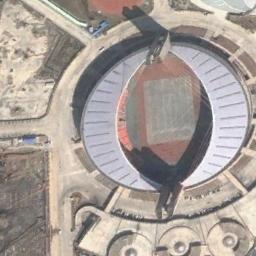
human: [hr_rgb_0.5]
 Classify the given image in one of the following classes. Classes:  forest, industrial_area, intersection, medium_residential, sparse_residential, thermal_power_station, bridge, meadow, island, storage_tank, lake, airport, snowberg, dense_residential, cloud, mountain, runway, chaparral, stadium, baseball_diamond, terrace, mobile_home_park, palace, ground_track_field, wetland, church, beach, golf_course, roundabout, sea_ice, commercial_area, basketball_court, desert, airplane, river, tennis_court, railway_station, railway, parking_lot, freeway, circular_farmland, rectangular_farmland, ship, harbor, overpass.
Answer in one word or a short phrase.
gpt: stadium